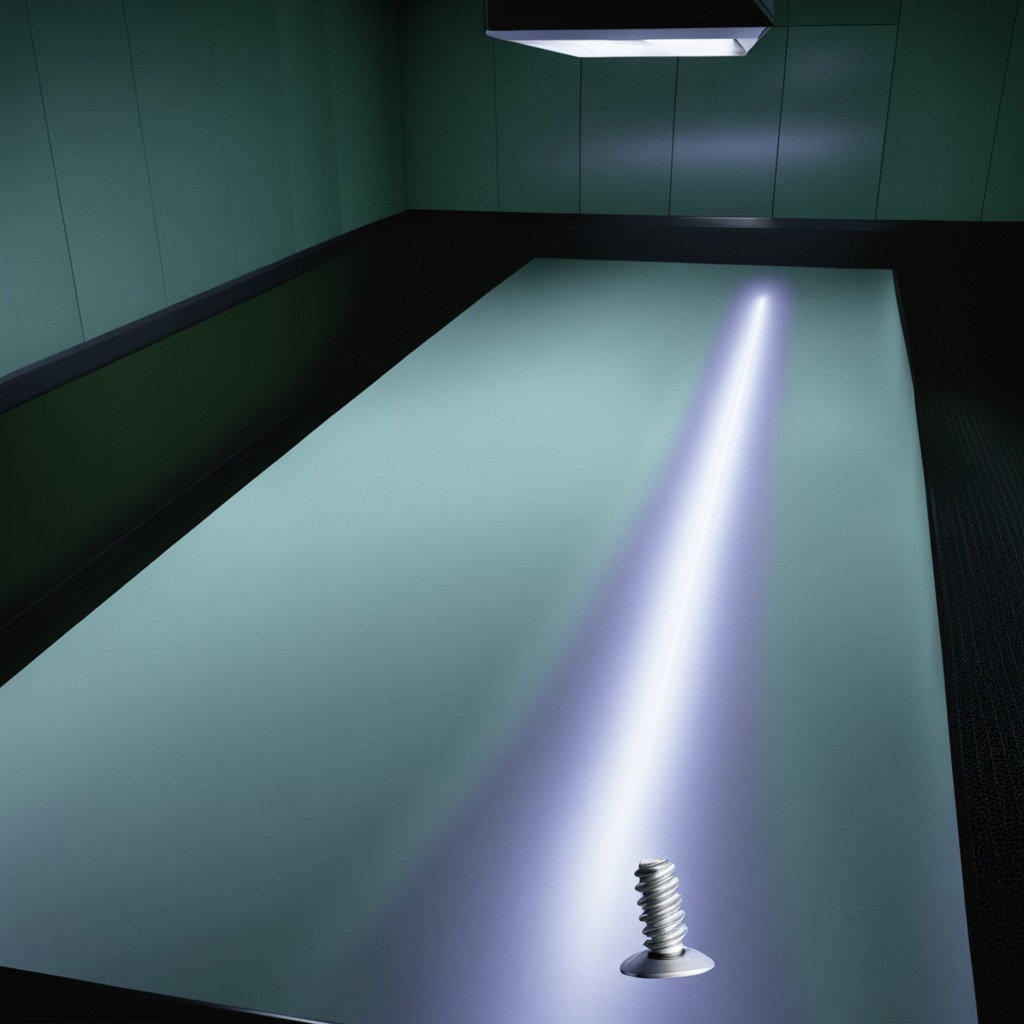
A metal screw is lying on a clean empty table in a railway signal maintenance room lit by harsh overhead fluorescents photorealistic surface textures crisp shadows high dynamic range